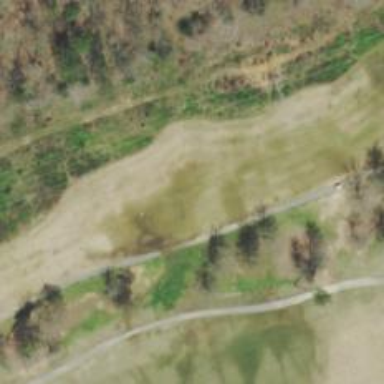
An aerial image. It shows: Golf hole.